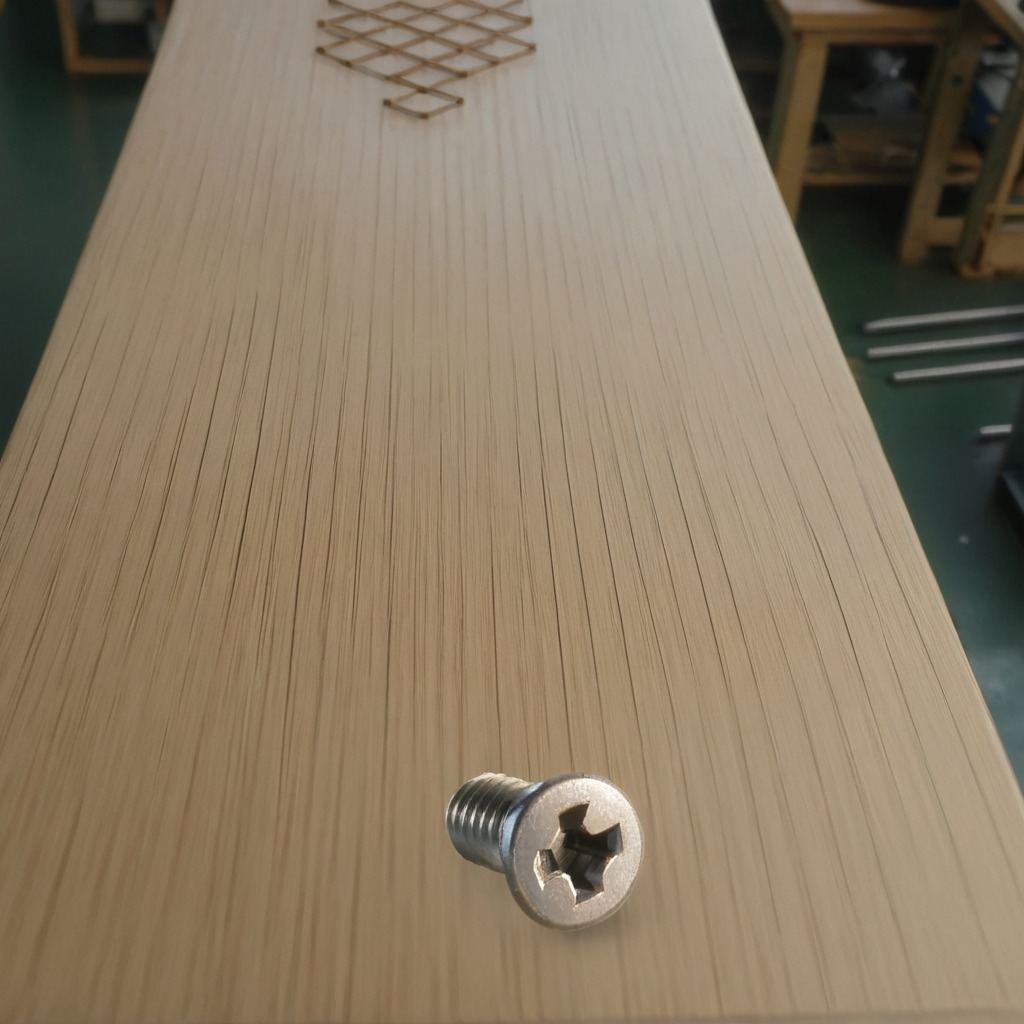
A metal screw is lying on a workbench inside a coastal fishing gear workshop.